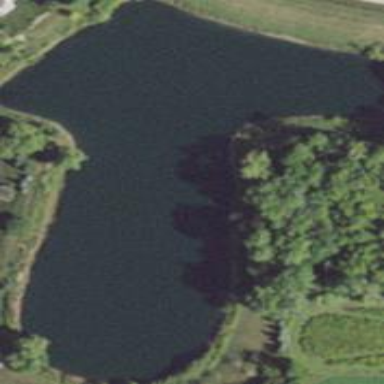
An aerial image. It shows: Pond surrounded by natural water.